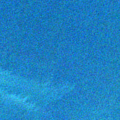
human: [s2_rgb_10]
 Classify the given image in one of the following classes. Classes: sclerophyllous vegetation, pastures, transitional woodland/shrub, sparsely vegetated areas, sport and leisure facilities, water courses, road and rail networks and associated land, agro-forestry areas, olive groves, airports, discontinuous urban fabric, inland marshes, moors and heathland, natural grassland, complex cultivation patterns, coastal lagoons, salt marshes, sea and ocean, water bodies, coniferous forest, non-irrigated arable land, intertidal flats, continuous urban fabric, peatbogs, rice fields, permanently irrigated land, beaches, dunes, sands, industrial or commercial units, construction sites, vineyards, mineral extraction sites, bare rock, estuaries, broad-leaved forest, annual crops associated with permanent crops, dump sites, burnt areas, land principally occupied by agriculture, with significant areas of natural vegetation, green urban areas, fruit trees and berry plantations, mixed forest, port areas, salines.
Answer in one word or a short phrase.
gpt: sea and ocean